Question: Just to be clear, I'm going to store my shopping cart in a database.
It's just that I would like information regarding the details on how to store it exactly.
I have the following structure for my shopping cart and orders:

First of all, is this technically a good approach?
-
-
Is this a good approach, are there better ones?
P.S.: the user doesn't need to be registered to place an order.
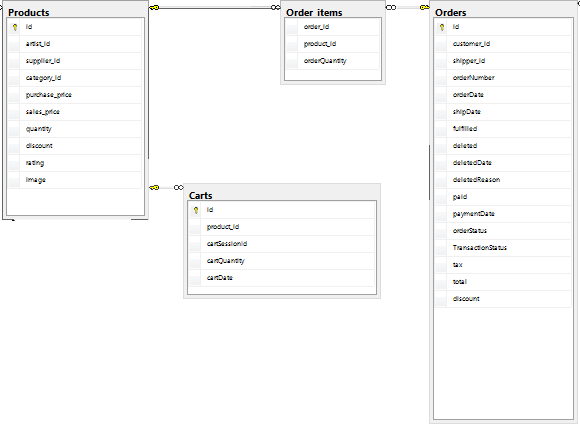
Answer: What I usually do is have an intermediate table, something like ProductsInCart, with three columns, ProductID, CartID, and Quantity. ProductID keys into Products, CartID keys into Carts, and quantity is simply a positive integer.